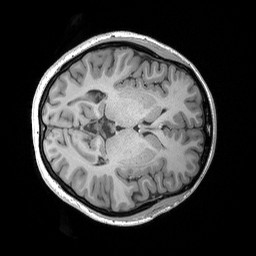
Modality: T1w
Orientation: axial
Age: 21